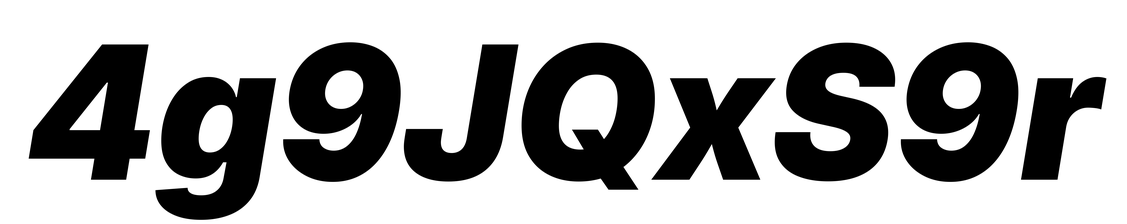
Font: Inter-Italic_Black_Italic